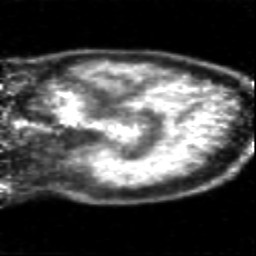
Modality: PET
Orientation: sagittal
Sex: female
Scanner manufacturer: siemens